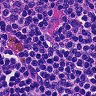
Metastatic tissue present: no